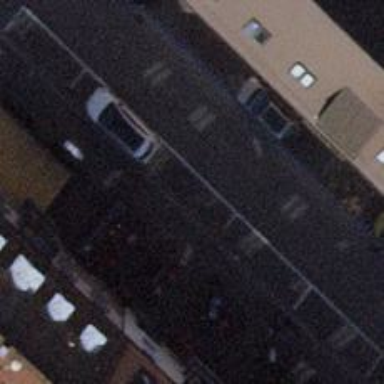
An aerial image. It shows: Parking lane for vehicles.